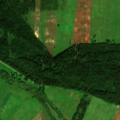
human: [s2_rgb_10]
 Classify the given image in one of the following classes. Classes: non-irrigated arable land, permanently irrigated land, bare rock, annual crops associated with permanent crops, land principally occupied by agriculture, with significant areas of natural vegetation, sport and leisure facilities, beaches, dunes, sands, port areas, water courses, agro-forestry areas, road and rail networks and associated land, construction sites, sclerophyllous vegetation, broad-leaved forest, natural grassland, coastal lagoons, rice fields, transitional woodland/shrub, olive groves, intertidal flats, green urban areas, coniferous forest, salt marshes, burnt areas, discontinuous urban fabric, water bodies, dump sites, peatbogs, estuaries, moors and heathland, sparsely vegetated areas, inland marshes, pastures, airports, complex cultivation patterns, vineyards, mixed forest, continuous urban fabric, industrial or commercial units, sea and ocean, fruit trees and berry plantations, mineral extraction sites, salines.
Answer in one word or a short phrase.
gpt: non-irrigated arable land, pastures, land principally occupied by agriculture, with significant areas of natural vegetation, mixed forest, transitional woodland/shrub